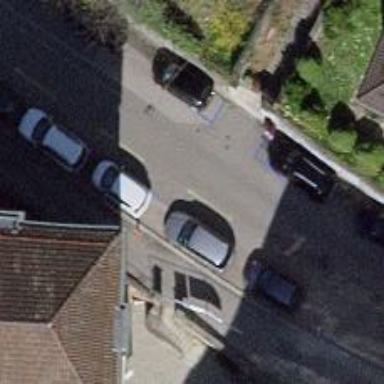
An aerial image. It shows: Residential road with asphalt surface and sidewalk on the left side. There is opposite lane cycleway.